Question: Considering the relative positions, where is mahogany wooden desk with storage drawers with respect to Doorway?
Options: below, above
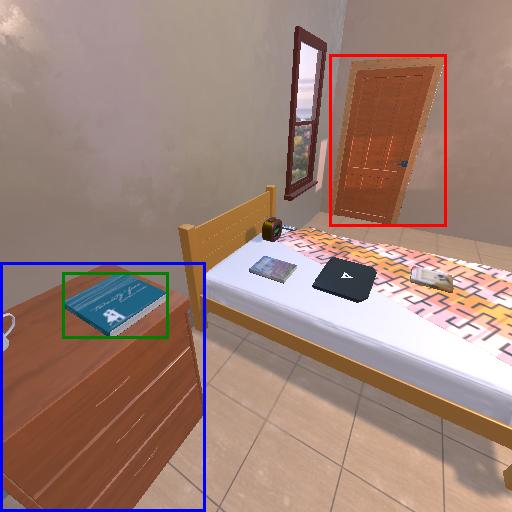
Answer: below